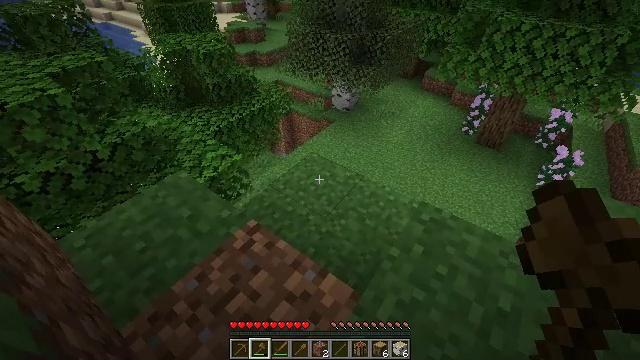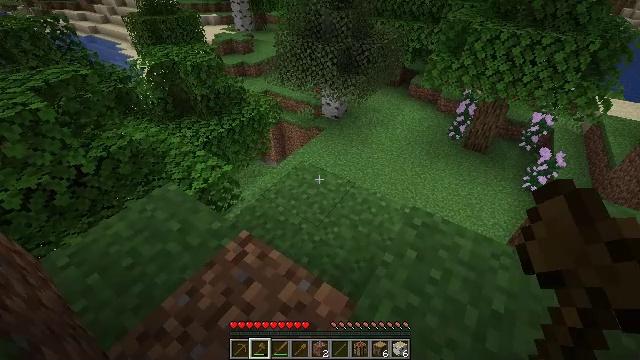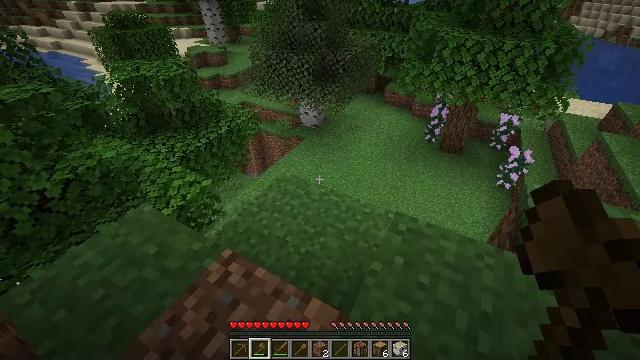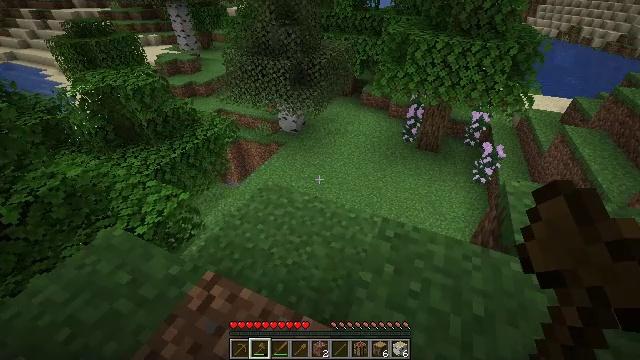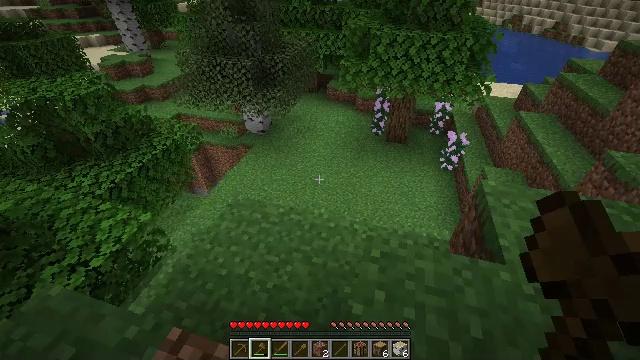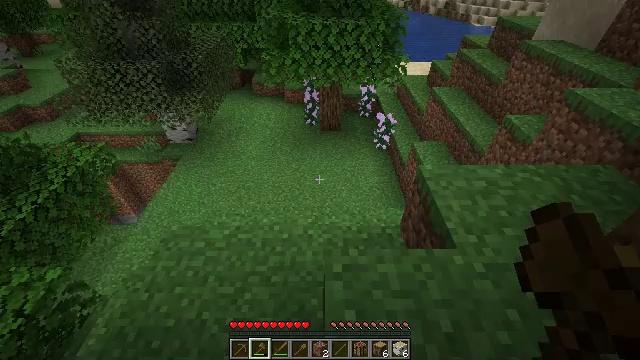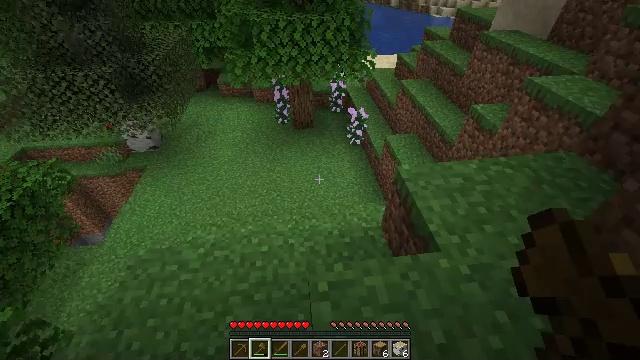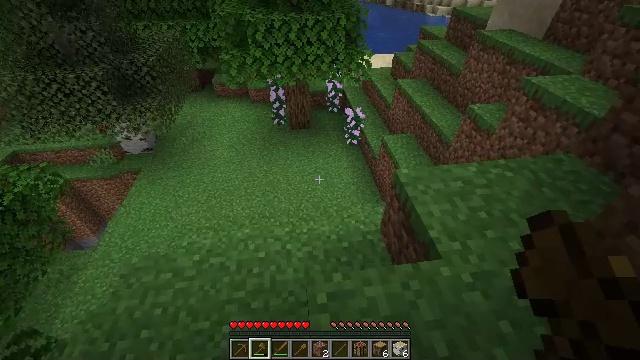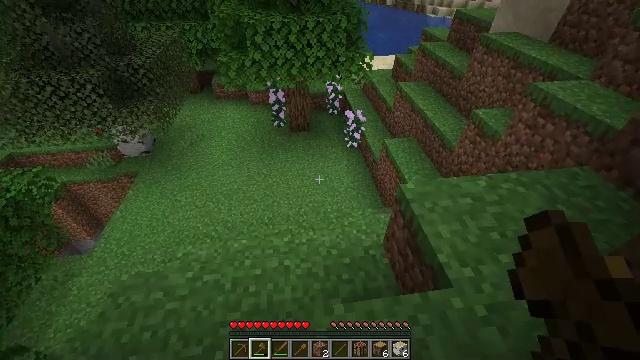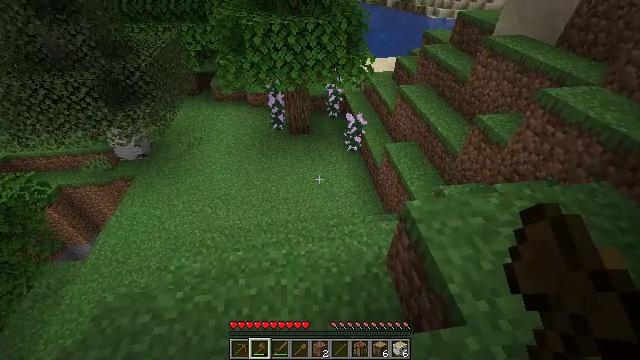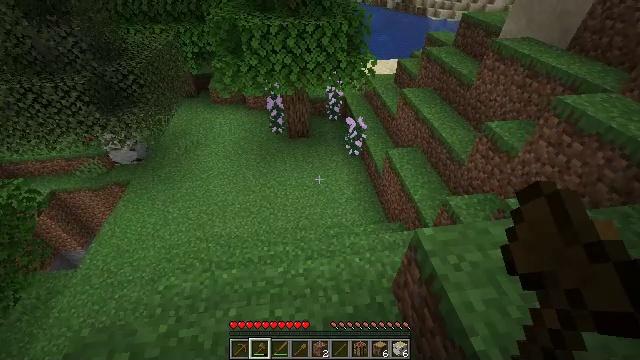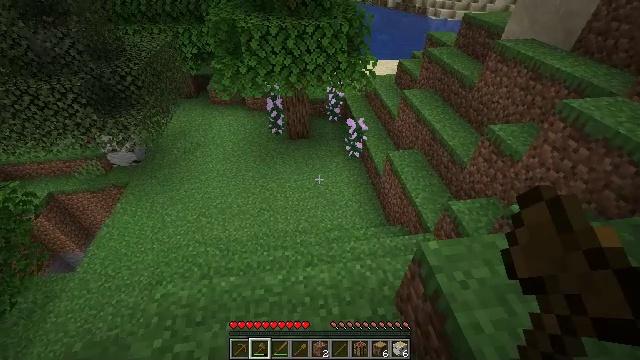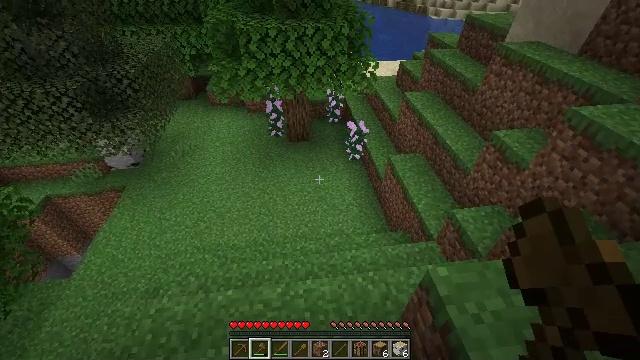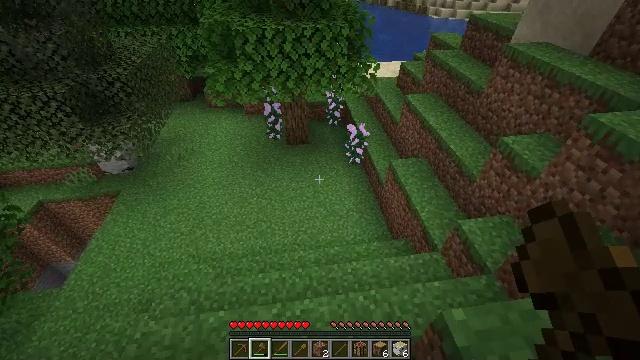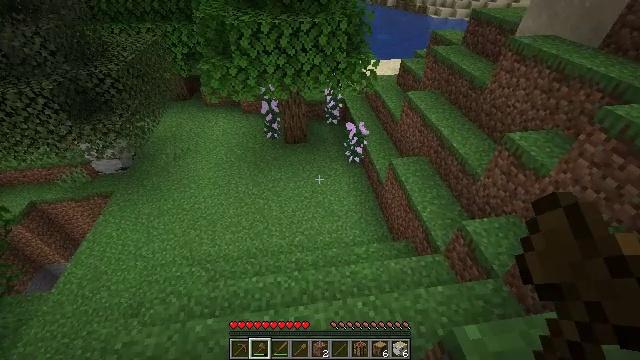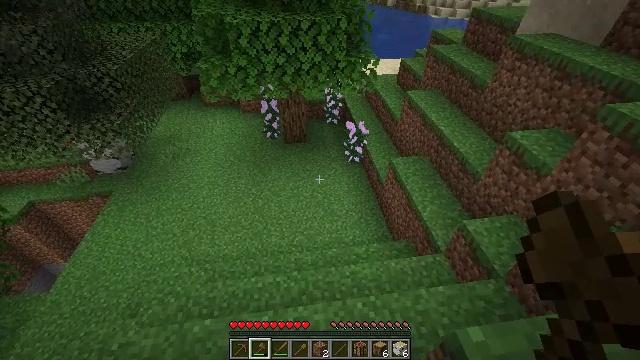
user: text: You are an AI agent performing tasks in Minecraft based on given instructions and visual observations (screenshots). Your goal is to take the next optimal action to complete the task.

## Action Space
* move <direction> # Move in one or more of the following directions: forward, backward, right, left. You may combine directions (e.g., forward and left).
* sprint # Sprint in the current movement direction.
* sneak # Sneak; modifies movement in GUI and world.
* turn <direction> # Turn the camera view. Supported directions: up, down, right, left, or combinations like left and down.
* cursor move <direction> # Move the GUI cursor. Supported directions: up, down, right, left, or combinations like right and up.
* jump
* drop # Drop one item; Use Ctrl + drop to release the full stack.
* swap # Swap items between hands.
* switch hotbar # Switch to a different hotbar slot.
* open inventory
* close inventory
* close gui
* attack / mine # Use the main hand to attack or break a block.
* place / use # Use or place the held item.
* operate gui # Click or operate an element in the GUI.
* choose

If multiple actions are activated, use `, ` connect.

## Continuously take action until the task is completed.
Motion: motion action
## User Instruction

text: Harvest the peony for decoration.
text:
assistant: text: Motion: turn right and up
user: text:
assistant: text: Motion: move forward, turn right and up
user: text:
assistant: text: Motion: move forward, turn right
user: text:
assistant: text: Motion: move forward, turn right
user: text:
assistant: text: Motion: move forward, turn right and down
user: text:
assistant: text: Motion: move forward, turn right
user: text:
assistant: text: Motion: move forward
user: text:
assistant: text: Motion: move forward
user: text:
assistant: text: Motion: move forward
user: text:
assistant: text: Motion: move forward
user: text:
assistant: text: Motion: move forward
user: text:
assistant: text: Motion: move forward
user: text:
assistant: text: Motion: move forward and move right
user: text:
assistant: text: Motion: move forward and move right
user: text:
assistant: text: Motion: move forward and move right
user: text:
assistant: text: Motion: move forward and move right
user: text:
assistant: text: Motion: move forward and move right
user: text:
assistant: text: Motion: move forward and move right
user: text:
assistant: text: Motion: move forward and move right
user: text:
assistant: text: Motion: move right
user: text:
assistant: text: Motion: move right
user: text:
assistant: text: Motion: move right, turn up
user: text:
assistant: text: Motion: move right, turn up
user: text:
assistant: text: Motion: move forward and move right
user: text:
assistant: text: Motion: move forward and move right
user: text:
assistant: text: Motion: move forward and move right
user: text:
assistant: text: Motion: move forward
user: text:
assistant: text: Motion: move forward
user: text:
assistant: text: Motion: move forward
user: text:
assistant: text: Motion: move forward and move right